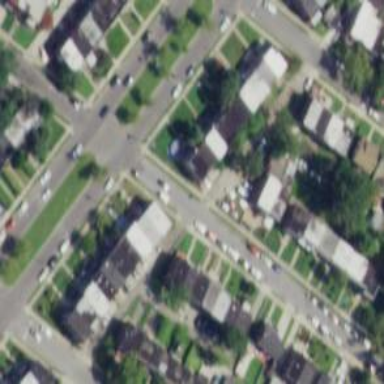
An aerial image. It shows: Alley classified as service road.